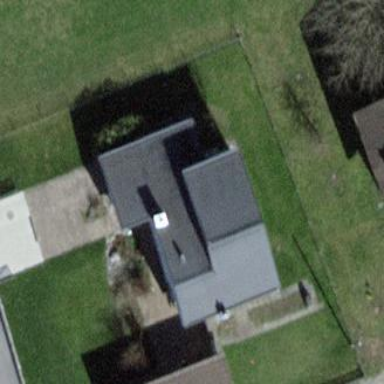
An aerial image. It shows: Garage.